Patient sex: F
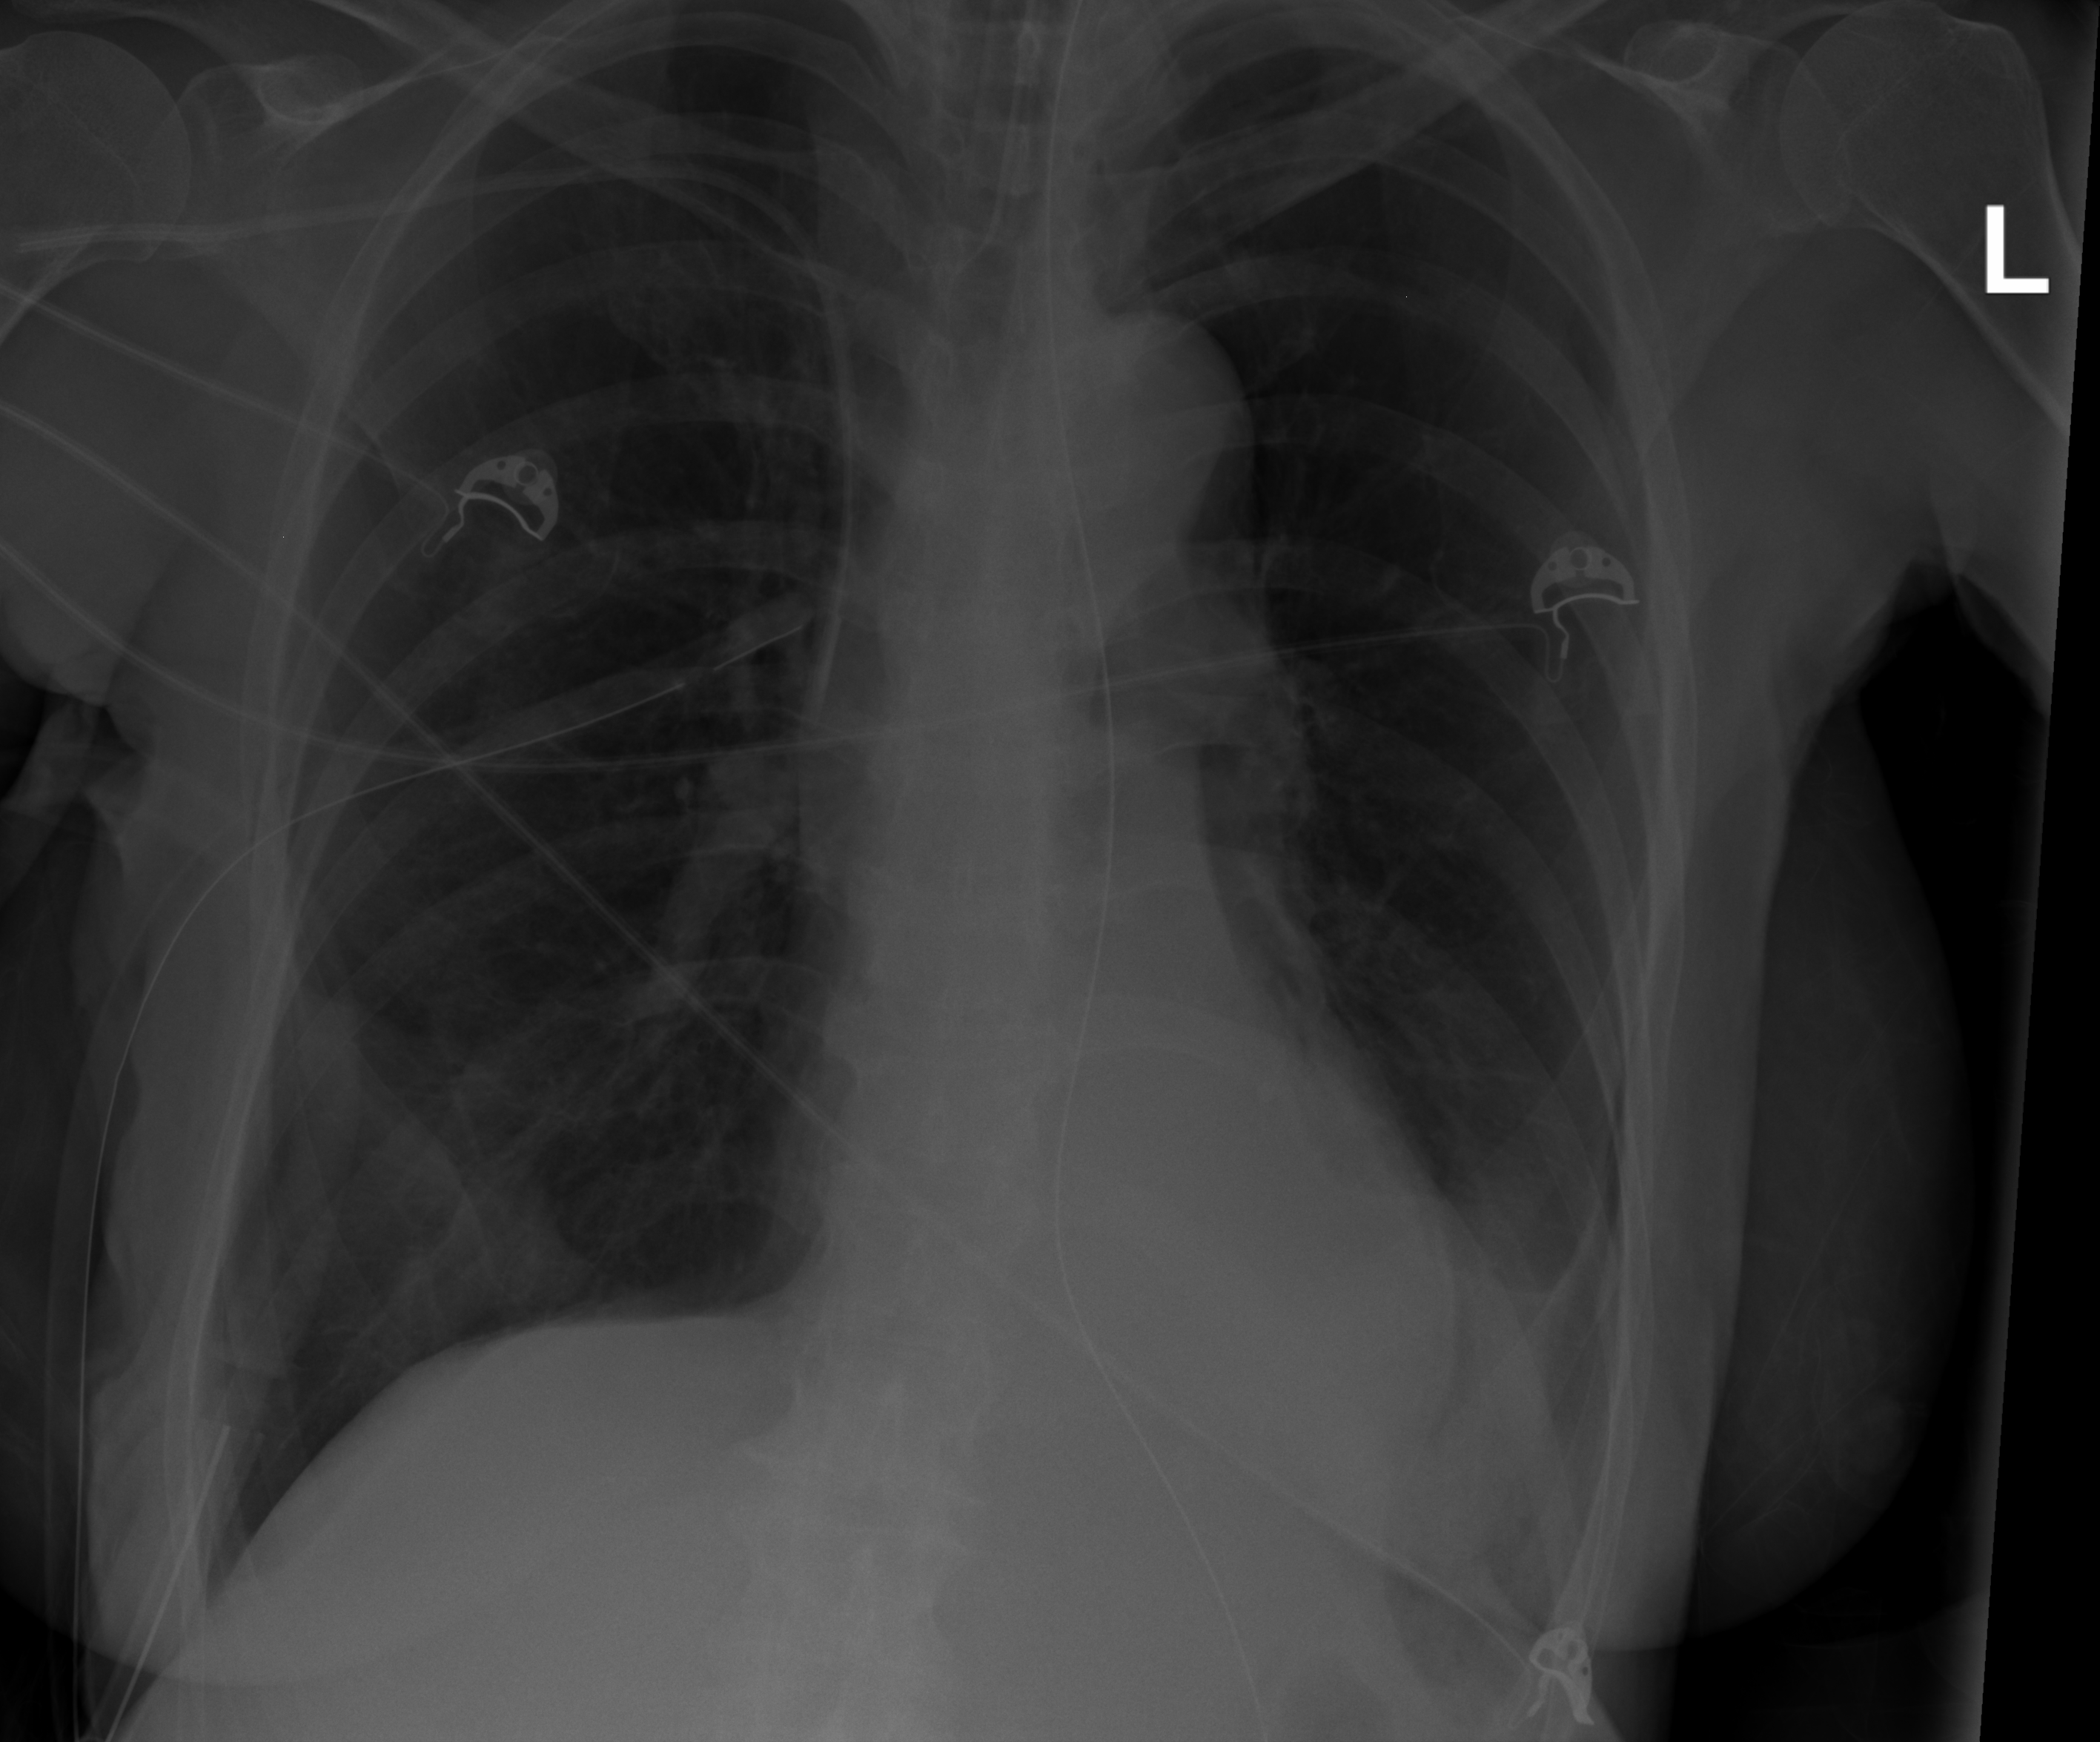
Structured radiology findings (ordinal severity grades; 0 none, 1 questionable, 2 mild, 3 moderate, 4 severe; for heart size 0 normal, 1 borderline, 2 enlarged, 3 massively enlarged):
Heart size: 0
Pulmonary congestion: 0
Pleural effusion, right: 0
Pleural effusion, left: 2
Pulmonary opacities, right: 0
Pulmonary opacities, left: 0
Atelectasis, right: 0
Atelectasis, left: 2